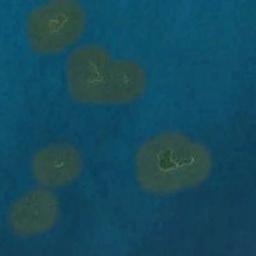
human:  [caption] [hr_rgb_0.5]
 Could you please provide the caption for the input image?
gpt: Some islands with dense vegetation is surrounded by light blue waters .

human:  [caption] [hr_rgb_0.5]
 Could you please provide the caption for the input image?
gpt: A group of green islands on the blue sea .

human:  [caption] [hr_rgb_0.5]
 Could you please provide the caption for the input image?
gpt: There are many islands of different shapes and sizes .

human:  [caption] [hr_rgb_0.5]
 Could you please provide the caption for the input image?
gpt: Islands are long and thin .

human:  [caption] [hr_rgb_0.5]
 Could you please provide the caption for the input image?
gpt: There are five green islands on a blue sea .